Interaction volume radius: 5 \u00c5
Interaction volume height: 40 \u00c5
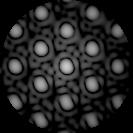
Disorder parameter: 0.01944